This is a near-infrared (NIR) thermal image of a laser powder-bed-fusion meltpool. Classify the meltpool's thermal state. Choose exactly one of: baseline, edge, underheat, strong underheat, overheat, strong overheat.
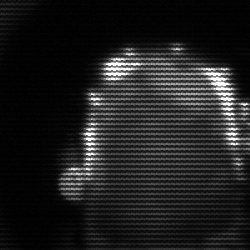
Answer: baseline